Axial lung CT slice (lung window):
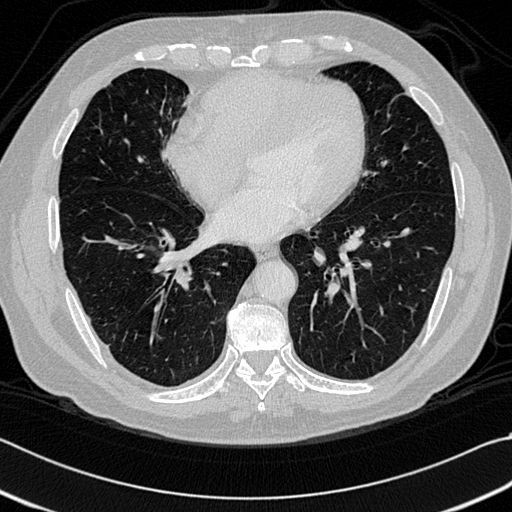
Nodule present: no